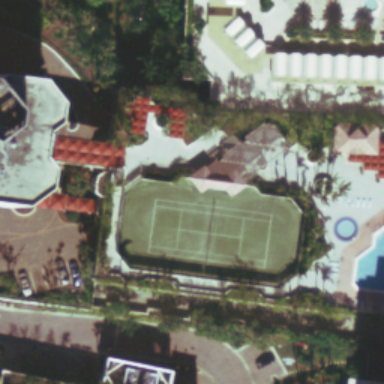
A small tennis court with some plants and buildings beside .